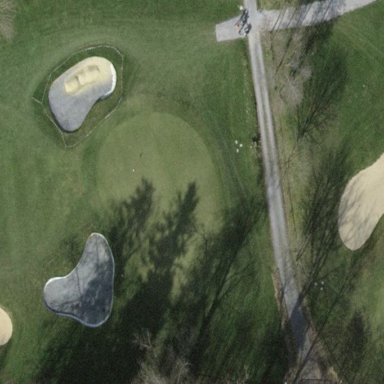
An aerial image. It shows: Golf green.